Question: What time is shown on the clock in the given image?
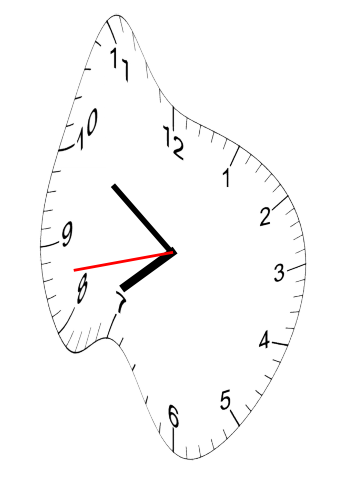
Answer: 07:50:43